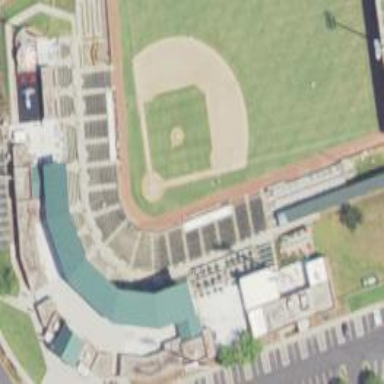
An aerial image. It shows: Baseball stadium for leisure land sports.